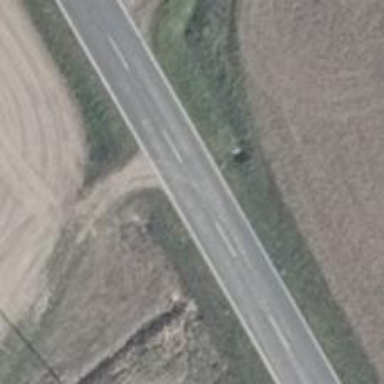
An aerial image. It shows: Secondary road with asphalt surface.